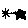
Label: star